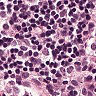
Metastatic tissue present: no